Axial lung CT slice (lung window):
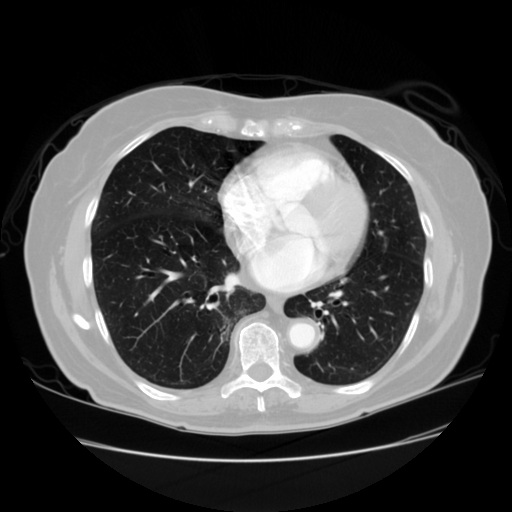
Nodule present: no